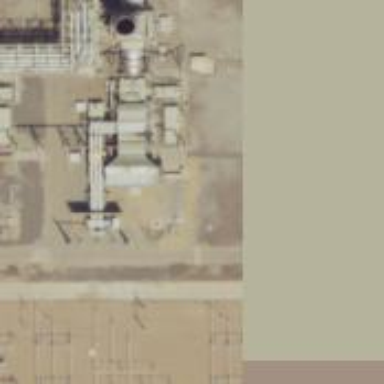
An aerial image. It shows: Gas turbine generator.